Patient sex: F
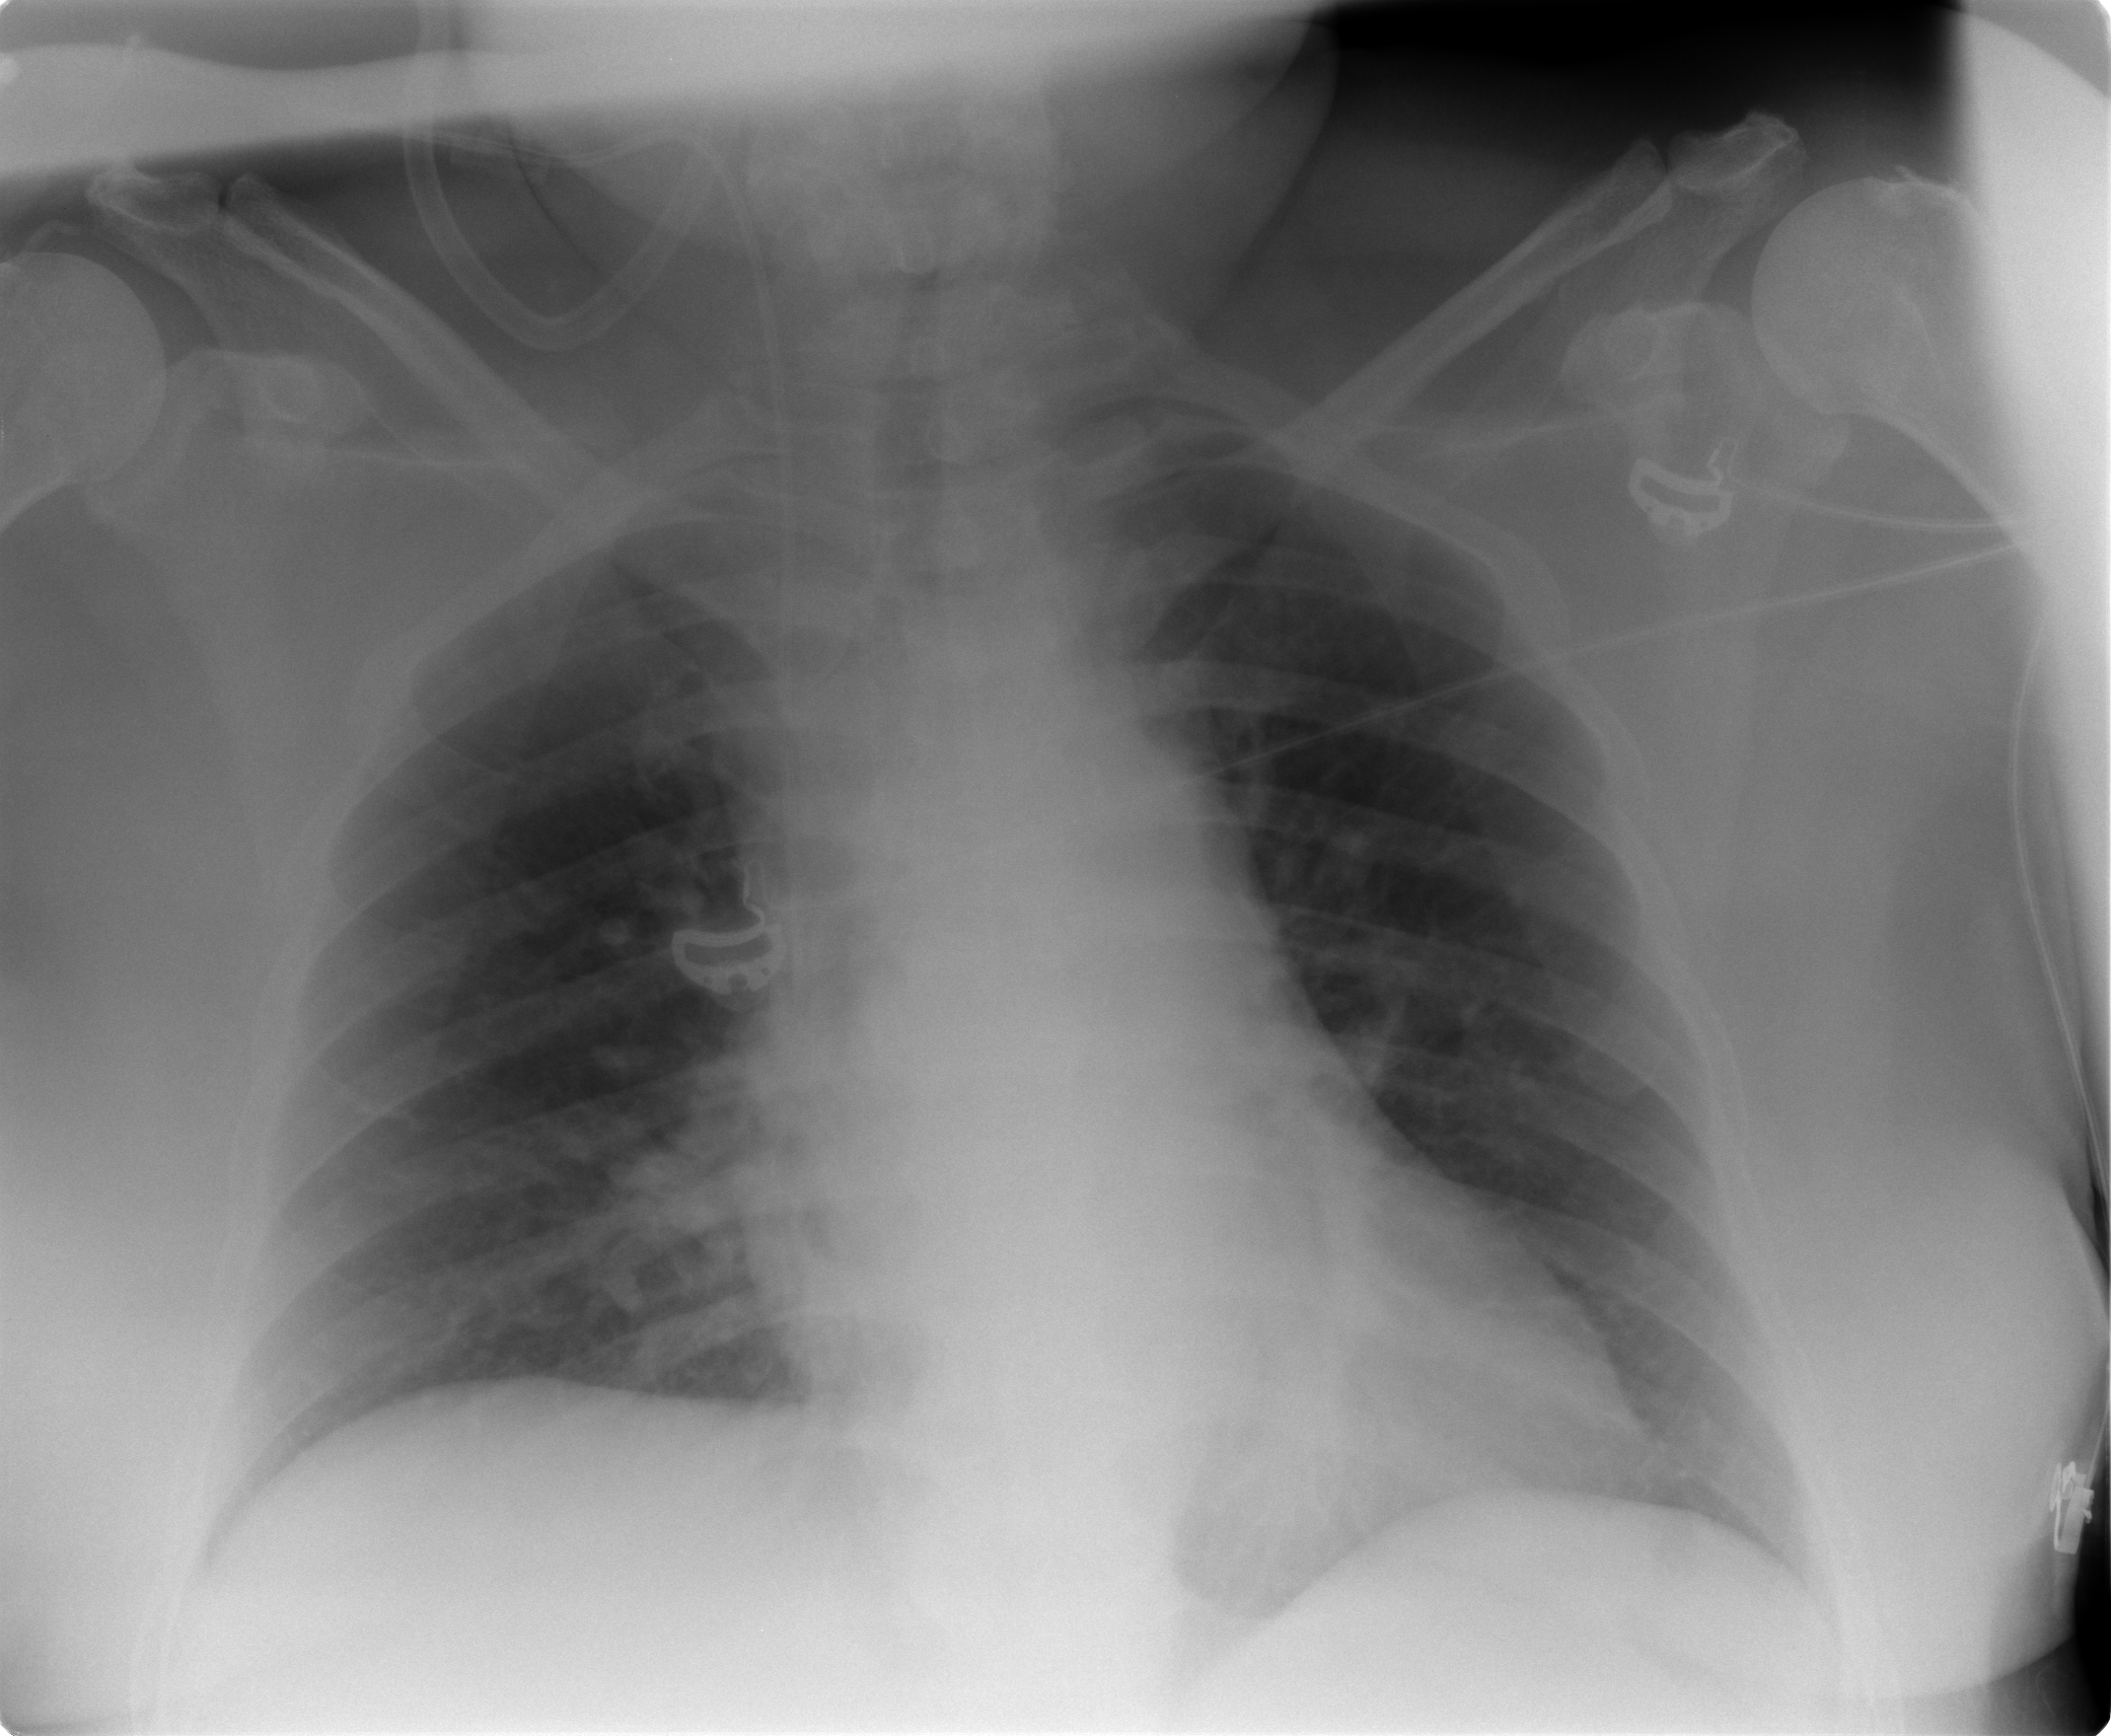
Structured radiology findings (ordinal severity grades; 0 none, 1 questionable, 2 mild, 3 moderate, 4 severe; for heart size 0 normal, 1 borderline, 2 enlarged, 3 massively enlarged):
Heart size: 1
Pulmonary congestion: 1
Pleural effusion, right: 0
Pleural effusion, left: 0
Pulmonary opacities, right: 0
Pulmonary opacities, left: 0
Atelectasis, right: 1
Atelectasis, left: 1